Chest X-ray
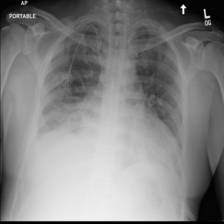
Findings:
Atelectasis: negative
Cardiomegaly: negative
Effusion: positive
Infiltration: negative
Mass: negative
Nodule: positive
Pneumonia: negative
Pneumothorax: negative
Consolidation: positive
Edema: negative
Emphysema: negative
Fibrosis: negative
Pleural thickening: negative
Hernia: negative